Field crop: tomato
Growth stage: 1
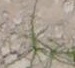
Species: cyperus